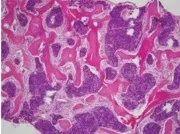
Intraosseous metastasis of nonkeratinizing squamous cell carcinoma in 2011 (H&E x100).
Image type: pathology (h&e)